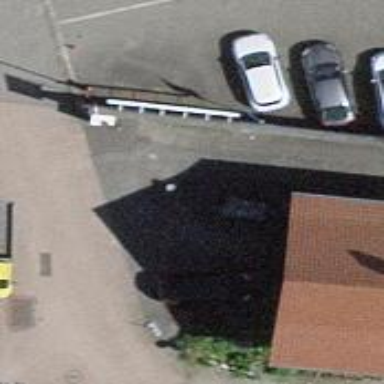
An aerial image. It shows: Bollard barrier.